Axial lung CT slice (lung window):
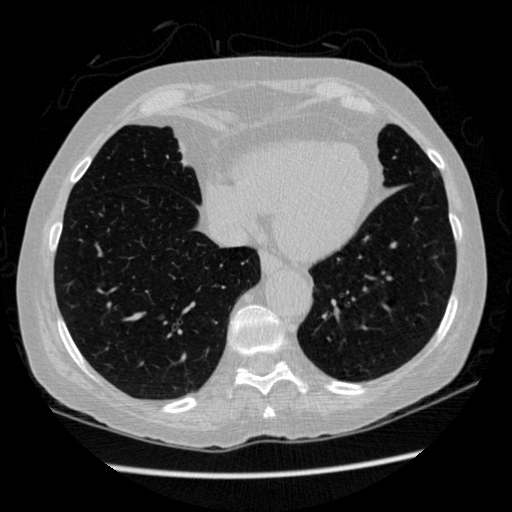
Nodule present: no